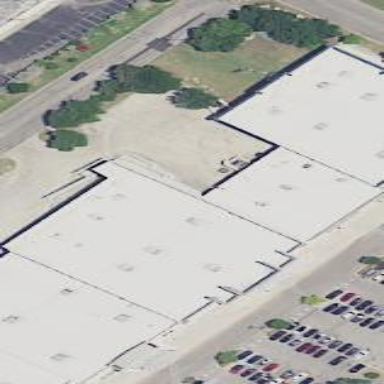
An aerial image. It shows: Building.